Interaction volume radius: 5 \u00c5
Interaction volume height: 15 \u00c5
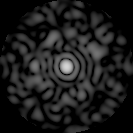
Disorder parameter: 0.7922